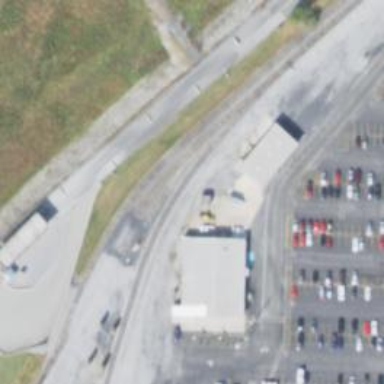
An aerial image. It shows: Rail spur service.